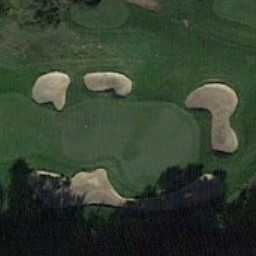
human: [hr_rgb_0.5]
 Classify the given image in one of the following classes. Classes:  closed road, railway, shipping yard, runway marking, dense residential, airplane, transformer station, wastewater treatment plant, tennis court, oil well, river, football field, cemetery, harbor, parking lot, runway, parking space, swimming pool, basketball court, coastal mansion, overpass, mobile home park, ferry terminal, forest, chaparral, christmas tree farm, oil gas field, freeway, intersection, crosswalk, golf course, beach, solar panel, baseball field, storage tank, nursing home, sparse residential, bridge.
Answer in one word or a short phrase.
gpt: golf course